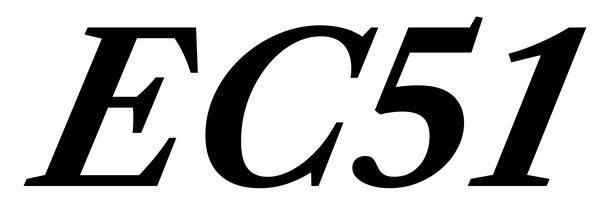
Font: LibreCaslonText-Italic_Bold_Italic